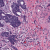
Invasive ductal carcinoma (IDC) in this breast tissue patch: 1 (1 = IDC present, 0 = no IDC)